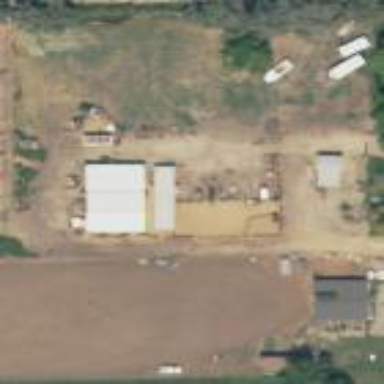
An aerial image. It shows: Farmyard area.